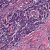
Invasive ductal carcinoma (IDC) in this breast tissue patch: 1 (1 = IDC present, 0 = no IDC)